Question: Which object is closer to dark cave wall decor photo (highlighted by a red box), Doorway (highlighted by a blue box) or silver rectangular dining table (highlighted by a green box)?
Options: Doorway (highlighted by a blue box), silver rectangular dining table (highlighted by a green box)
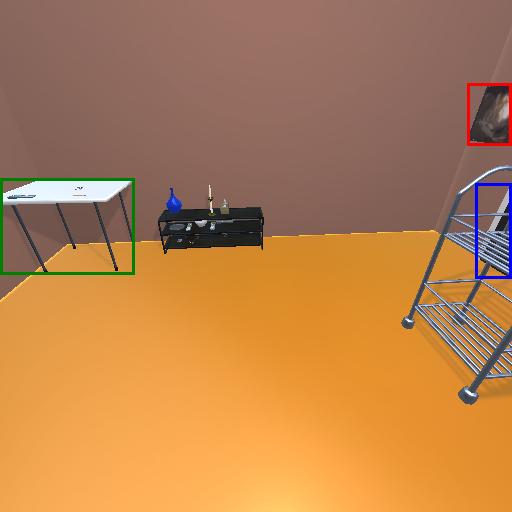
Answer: Doorway (highlighted by a blue box)